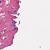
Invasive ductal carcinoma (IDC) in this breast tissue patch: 0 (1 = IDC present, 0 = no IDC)